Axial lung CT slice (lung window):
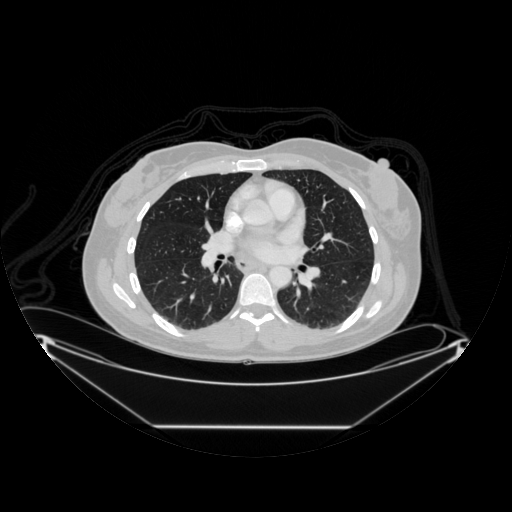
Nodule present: no